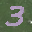
Label: 3